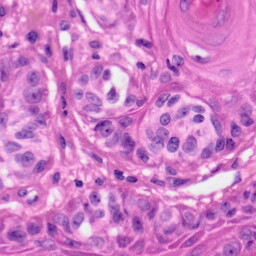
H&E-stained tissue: Skin